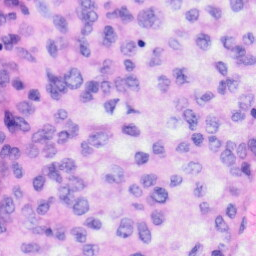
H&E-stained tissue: Liver